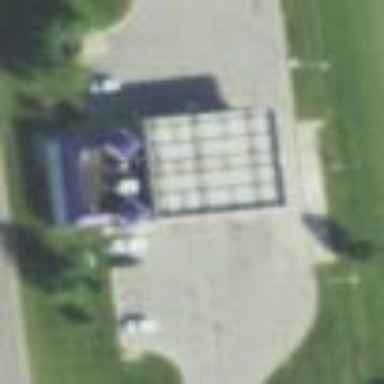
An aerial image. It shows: Fuel station.